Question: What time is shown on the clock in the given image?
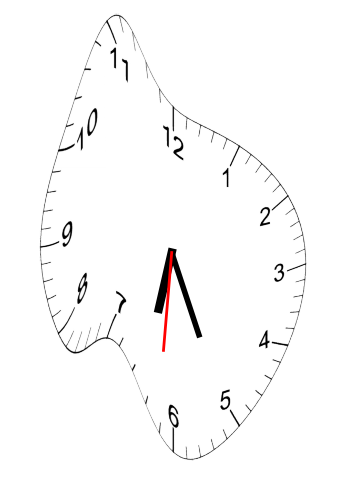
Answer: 06:25:31